Interaction volume radius: 10 \u00c5
Interaction volume height: 25 \u00c5
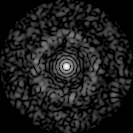
Disorder parameter: 0.8408